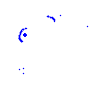
Particle: kaon